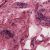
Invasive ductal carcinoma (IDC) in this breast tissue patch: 0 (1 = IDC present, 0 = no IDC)